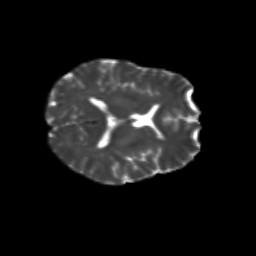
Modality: T2w
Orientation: axial
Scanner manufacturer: siemens
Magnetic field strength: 3 T
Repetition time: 9.2 s
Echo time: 0.084 s